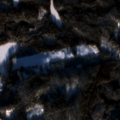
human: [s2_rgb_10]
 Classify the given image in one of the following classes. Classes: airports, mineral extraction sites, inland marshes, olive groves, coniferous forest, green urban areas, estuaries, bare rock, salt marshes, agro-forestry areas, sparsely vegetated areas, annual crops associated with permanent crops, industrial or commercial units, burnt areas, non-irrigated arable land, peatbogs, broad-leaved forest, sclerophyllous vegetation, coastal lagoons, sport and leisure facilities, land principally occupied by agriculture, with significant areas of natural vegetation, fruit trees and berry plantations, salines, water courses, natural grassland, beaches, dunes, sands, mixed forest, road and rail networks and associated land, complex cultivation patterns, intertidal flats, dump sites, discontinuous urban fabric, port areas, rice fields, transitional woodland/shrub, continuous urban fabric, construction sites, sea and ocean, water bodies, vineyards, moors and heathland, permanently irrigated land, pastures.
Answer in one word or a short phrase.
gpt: coniferous forest, mixed forest